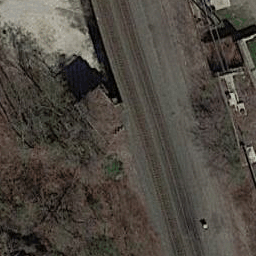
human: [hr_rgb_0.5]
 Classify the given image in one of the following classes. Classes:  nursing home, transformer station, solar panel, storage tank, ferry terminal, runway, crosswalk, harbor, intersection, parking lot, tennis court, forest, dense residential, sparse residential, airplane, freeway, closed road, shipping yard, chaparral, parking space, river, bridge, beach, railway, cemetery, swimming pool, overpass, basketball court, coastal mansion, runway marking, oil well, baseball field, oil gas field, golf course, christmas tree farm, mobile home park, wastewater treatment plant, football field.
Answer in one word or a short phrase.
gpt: railway